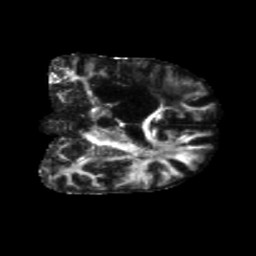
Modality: FA
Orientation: coronal
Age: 57
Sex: male
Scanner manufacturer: siemens
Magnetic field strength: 3 T
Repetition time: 5.25 s
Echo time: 0.08 s